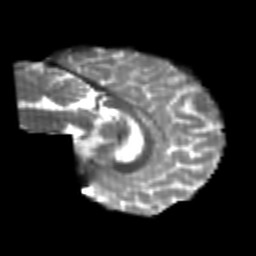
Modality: T2w
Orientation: sagittal
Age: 23
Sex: female
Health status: healthy
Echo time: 0.074 s